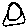
Label: triangle